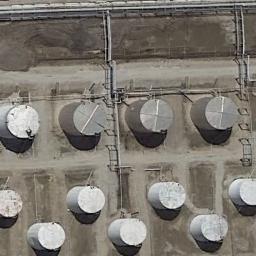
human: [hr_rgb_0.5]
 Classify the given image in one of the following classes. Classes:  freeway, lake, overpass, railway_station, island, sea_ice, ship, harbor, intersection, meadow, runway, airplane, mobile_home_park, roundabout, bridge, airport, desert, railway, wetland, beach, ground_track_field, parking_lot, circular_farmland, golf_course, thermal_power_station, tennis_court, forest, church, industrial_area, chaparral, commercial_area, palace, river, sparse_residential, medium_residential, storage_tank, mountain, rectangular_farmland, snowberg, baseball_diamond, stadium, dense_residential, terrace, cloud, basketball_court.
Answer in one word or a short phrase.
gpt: storage_tank